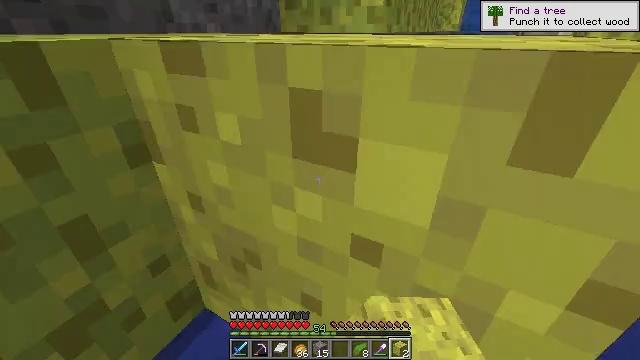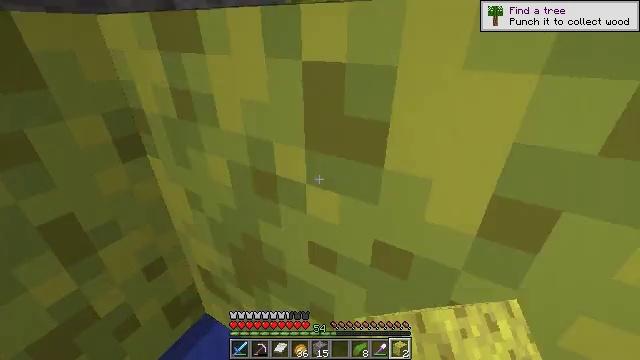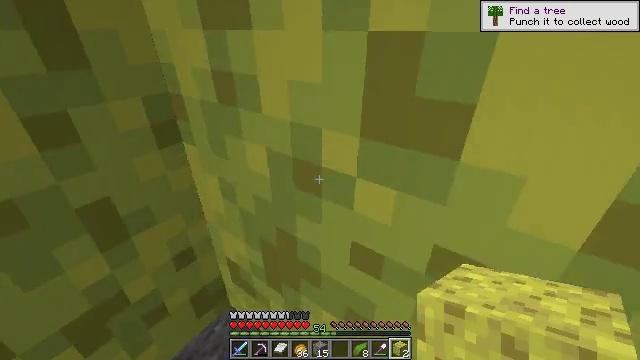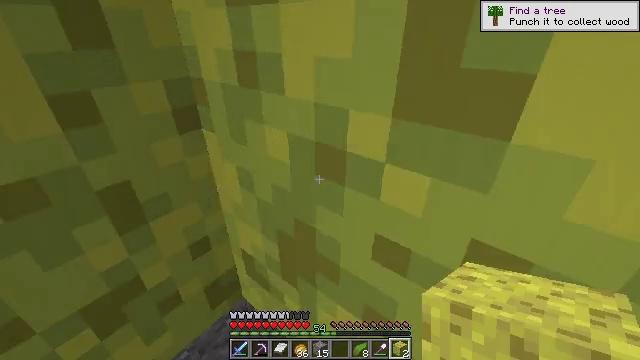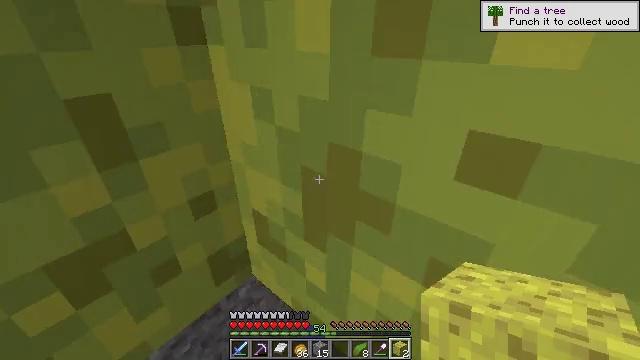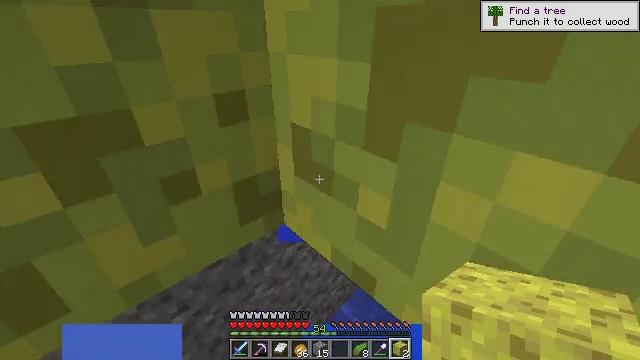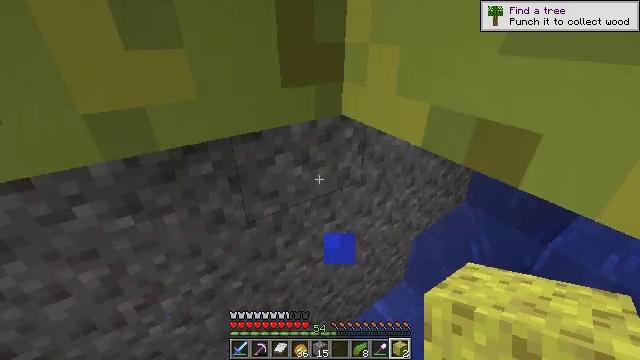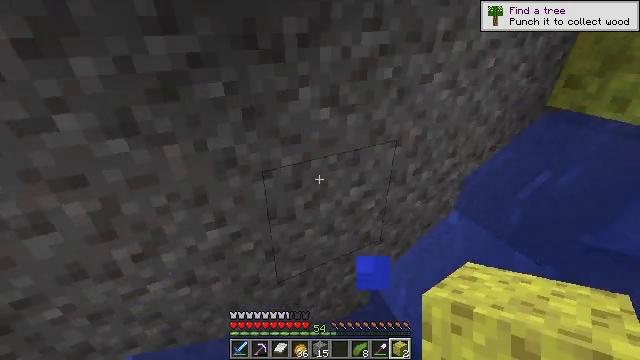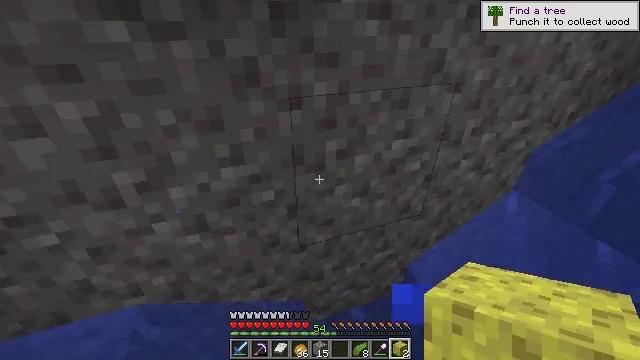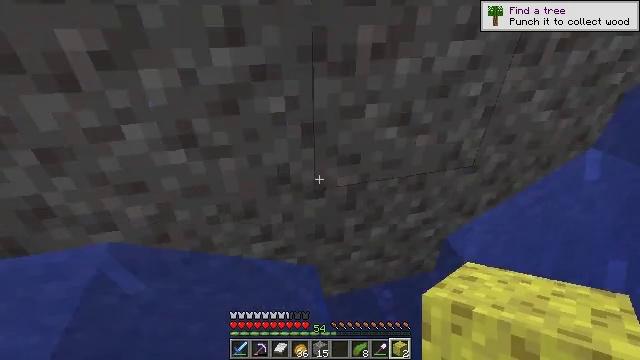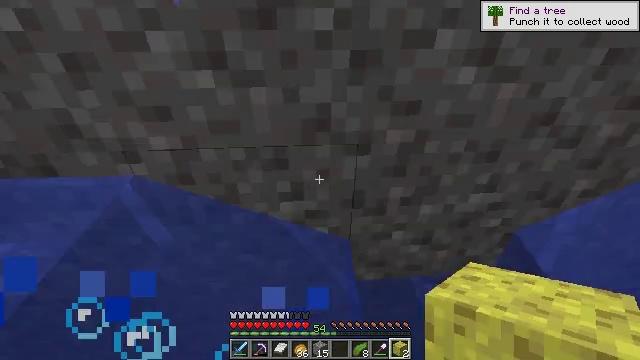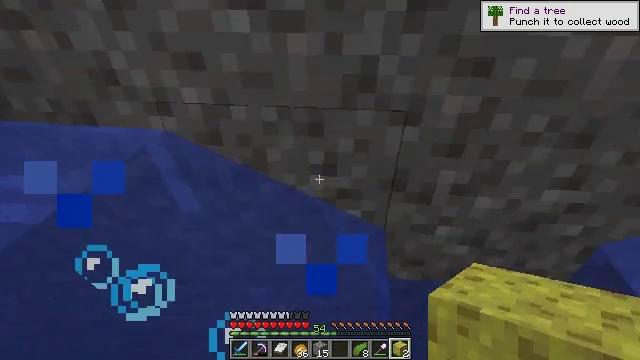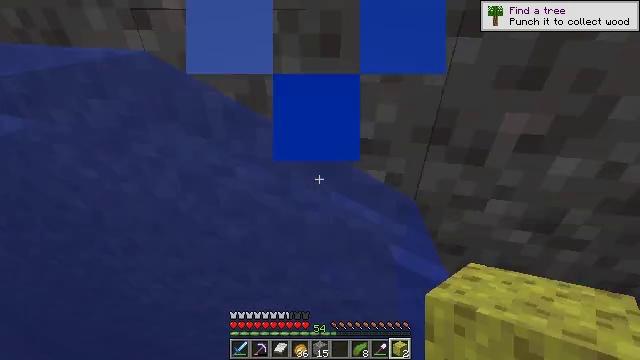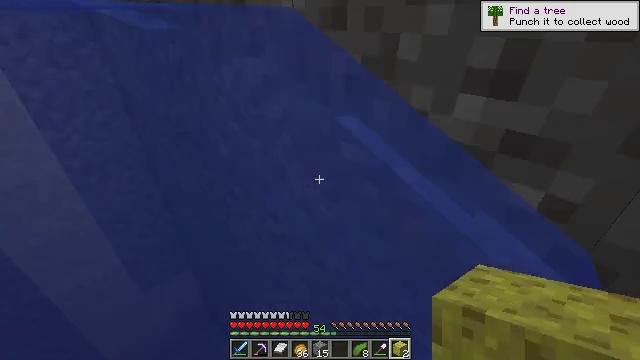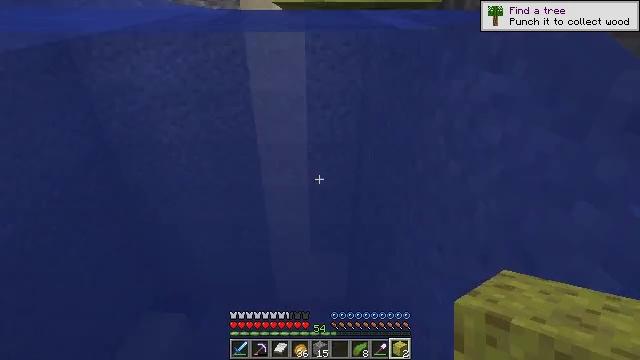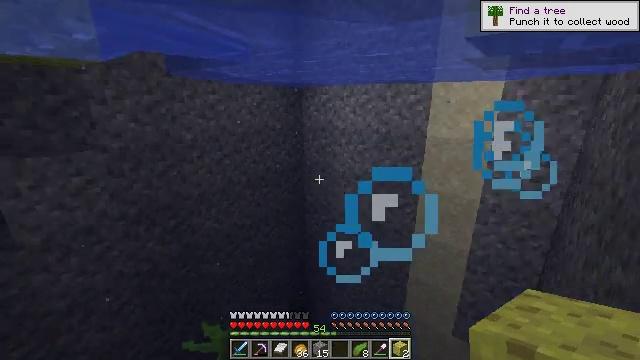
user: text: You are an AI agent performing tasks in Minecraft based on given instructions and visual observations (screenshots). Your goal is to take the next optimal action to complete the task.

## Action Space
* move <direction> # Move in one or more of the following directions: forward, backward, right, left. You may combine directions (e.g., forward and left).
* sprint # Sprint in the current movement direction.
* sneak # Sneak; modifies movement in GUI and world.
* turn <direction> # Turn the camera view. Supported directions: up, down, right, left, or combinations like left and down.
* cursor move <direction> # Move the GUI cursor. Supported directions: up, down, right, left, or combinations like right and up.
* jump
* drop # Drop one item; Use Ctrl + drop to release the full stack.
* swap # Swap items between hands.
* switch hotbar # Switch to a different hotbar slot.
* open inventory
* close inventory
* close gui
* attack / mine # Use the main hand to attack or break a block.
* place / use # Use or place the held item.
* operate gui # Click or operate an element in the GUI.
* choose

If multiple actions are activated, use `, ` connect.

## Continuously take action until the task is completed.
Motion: motion action
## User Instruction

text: Destroy the wet sponge to pick it up.
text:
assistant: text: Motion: move forward, jump
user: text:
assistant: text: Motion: move forward, turn left, jump
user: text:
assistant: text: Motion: move forward, turn left, jump
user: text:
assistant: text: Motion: move forward, turn left, jump
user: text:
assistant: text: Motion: move forward, turn left, jump
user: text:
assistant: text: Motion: move forward, turn left, jump
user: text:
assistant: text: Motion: move forward, turn left, jump
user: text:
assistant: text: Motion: move forward, turn left, jump
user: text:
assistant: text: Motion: move forward, turn left, jump
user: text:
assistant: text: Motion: move forward, turn left and down, jump
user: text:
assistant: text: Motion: move forward, turn left, jump
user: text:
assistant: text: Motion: move forward, turn left, jump
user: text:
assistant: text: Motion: move forward, turn left and up, jump
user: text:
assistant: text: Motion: move forward, turn left and up
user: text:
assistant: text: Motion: move forward, turn left and up
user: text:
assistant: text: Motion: move forward, turn left
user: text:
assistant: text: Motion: turn right
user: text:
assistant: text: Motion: turn right
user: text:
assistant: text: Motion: turn left
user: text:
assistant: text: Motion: turn left
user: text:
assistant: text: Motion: move forward, jump
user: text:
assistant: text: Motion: move forward, jump
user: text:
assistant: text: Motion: move forward, jump
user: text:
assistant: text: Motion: move forward, turn left, jump
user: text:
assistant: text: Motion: move forward, jump
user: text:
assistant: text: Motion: move forward, jump
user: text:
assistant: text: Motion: move forward, jump
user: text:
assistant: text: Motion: move forward, turn left, jump
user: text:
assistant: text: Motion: move forward, jump
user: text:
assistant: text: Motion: move forward, jump